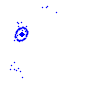
Particle: pion